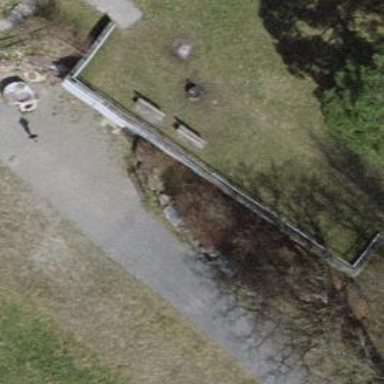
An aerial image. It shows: Brown bench.